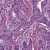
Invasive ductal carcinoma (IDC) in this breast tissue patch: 1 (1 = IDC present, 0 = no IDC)